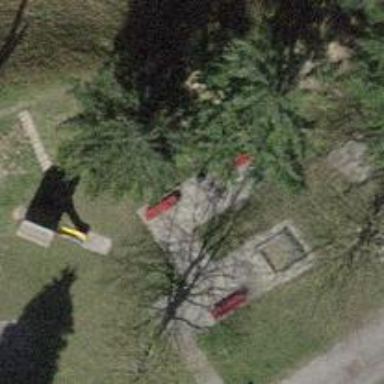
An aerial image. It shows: Bench for seating.